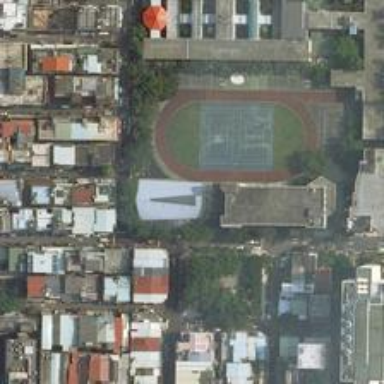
There are two light blue basketball courts on the playground, situating in a residential area .